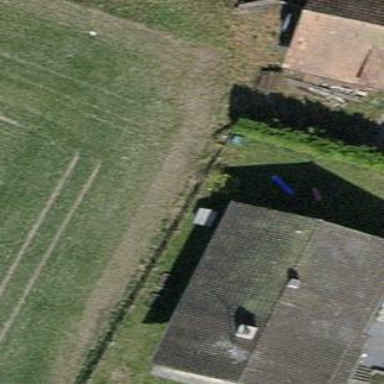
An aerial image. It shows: Simple and straightforward house.